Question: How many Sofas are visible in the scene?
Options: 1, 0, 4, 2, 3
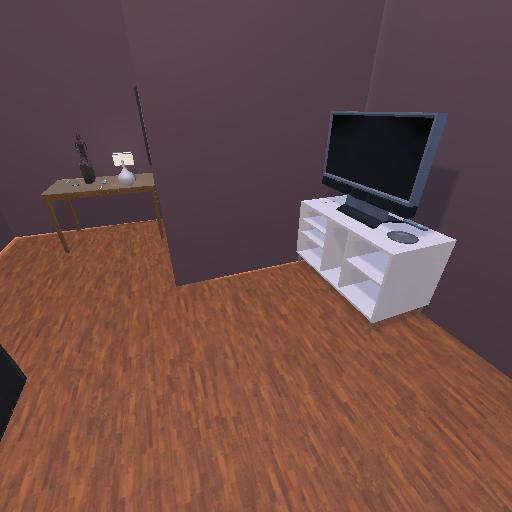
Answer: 1